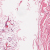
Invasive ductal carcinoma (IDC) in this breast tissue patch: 0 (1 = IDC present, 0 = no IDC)